Group 1:
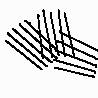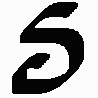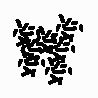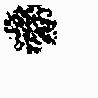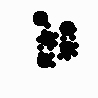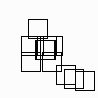
Group 2:
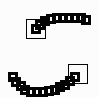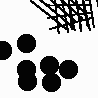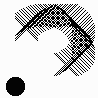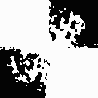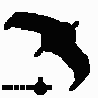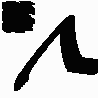
Rule separating the two groups: One cluster vs. two clusters.
Concepts: 1, 2, cluster, cluster_of_one, feature_cluster, number, one, two
Author: Giuseppe Insana